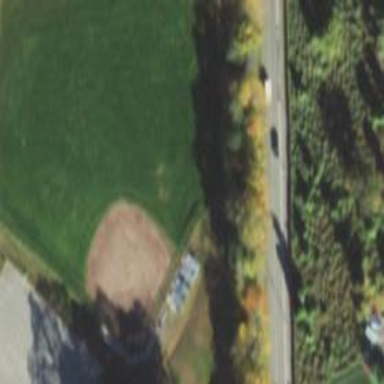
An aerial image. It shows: Baseball pitch for leisure and sports activities.